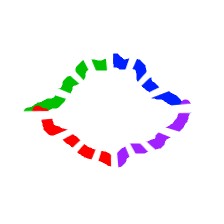
Shape: rhombus